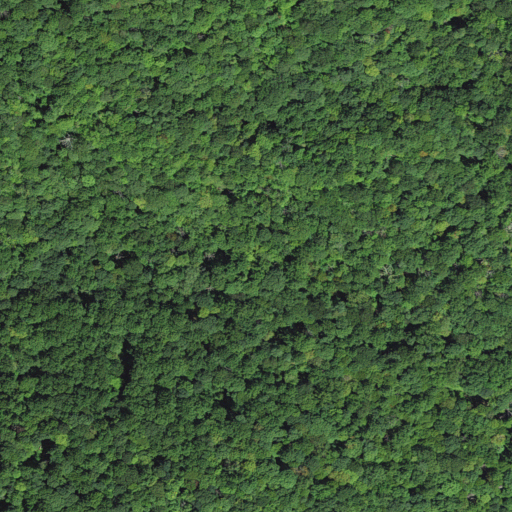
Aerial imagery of depression(s) in North Carolina named Crawford Flats containing deciduous forest and mixed forest